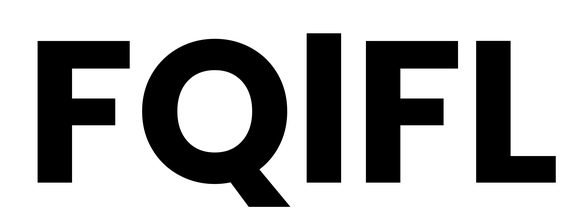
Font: Poppins-Bold